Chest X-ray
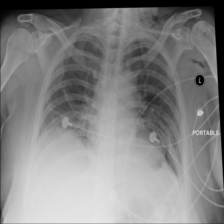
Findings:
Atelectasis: negative
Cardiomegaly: negative
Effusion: negative
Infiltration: negative
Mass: negative
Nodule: negative
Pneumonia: negative
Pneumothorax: negative
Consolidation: negative
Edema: negative
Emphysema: positive
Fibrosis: negative
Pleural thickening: negative
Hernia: negative